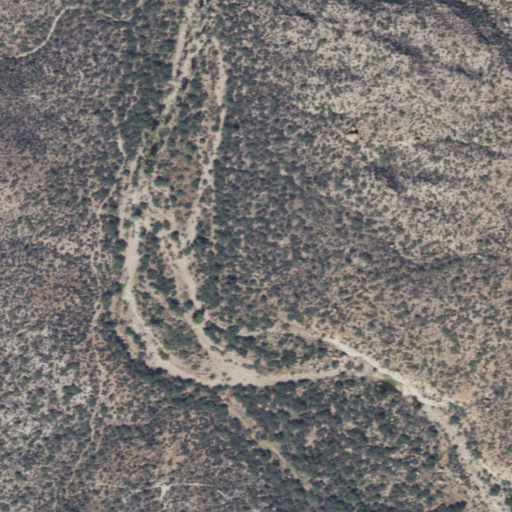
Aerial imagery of valley in Arizona named Marsh Valley containing only shrub